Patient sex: M
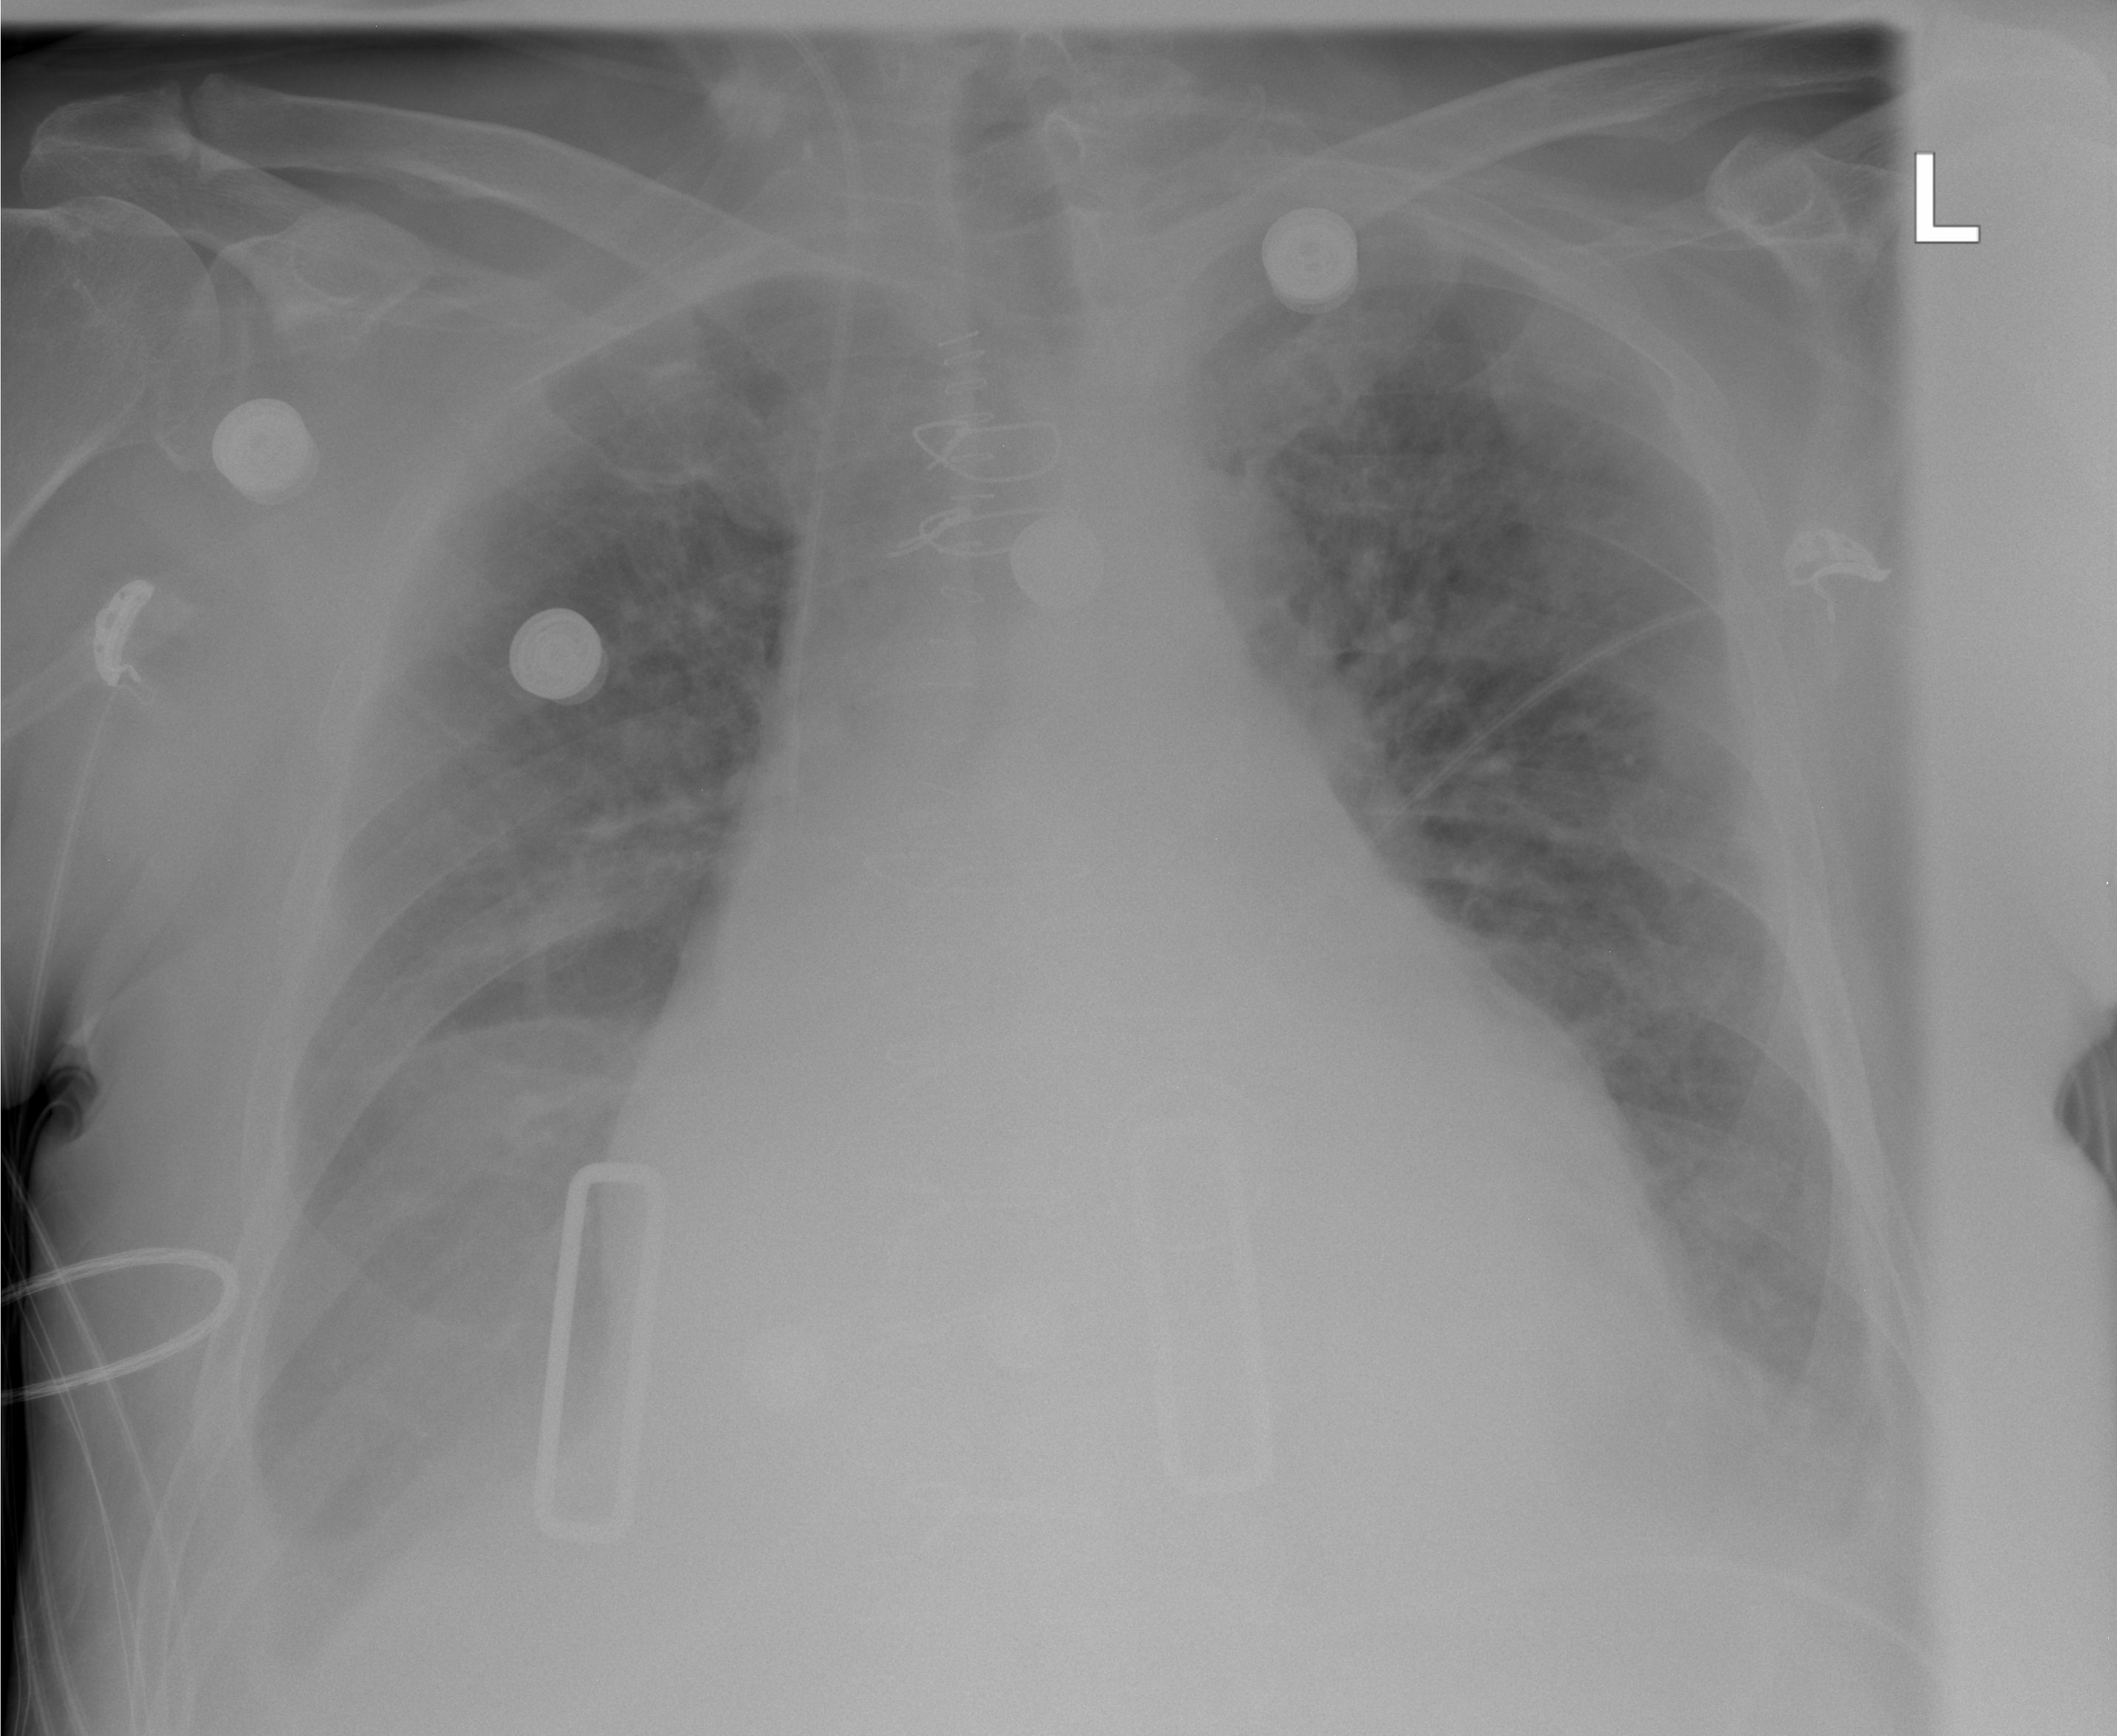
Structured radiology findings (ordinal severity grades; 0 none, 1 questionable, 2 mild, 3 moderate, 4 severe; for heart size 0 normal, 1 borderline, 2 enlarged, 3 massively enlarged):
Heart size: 3
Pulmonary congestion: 2
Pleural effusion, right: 2
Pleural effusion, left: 2
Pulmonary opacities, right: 0
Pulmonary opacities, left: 0
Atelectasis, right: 2
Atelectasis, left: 2